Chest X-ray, AP view. Patient: 57 years old, sex M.
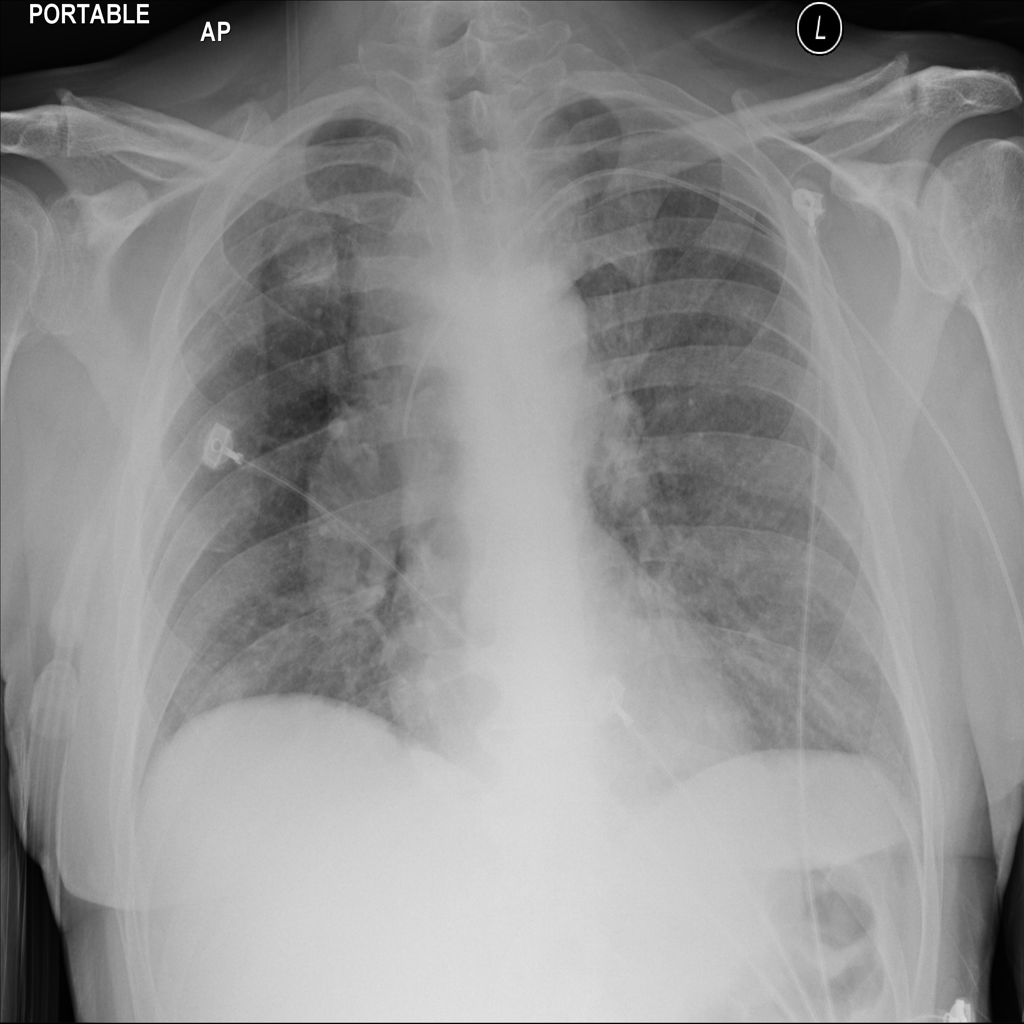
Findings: Mass